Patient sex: M
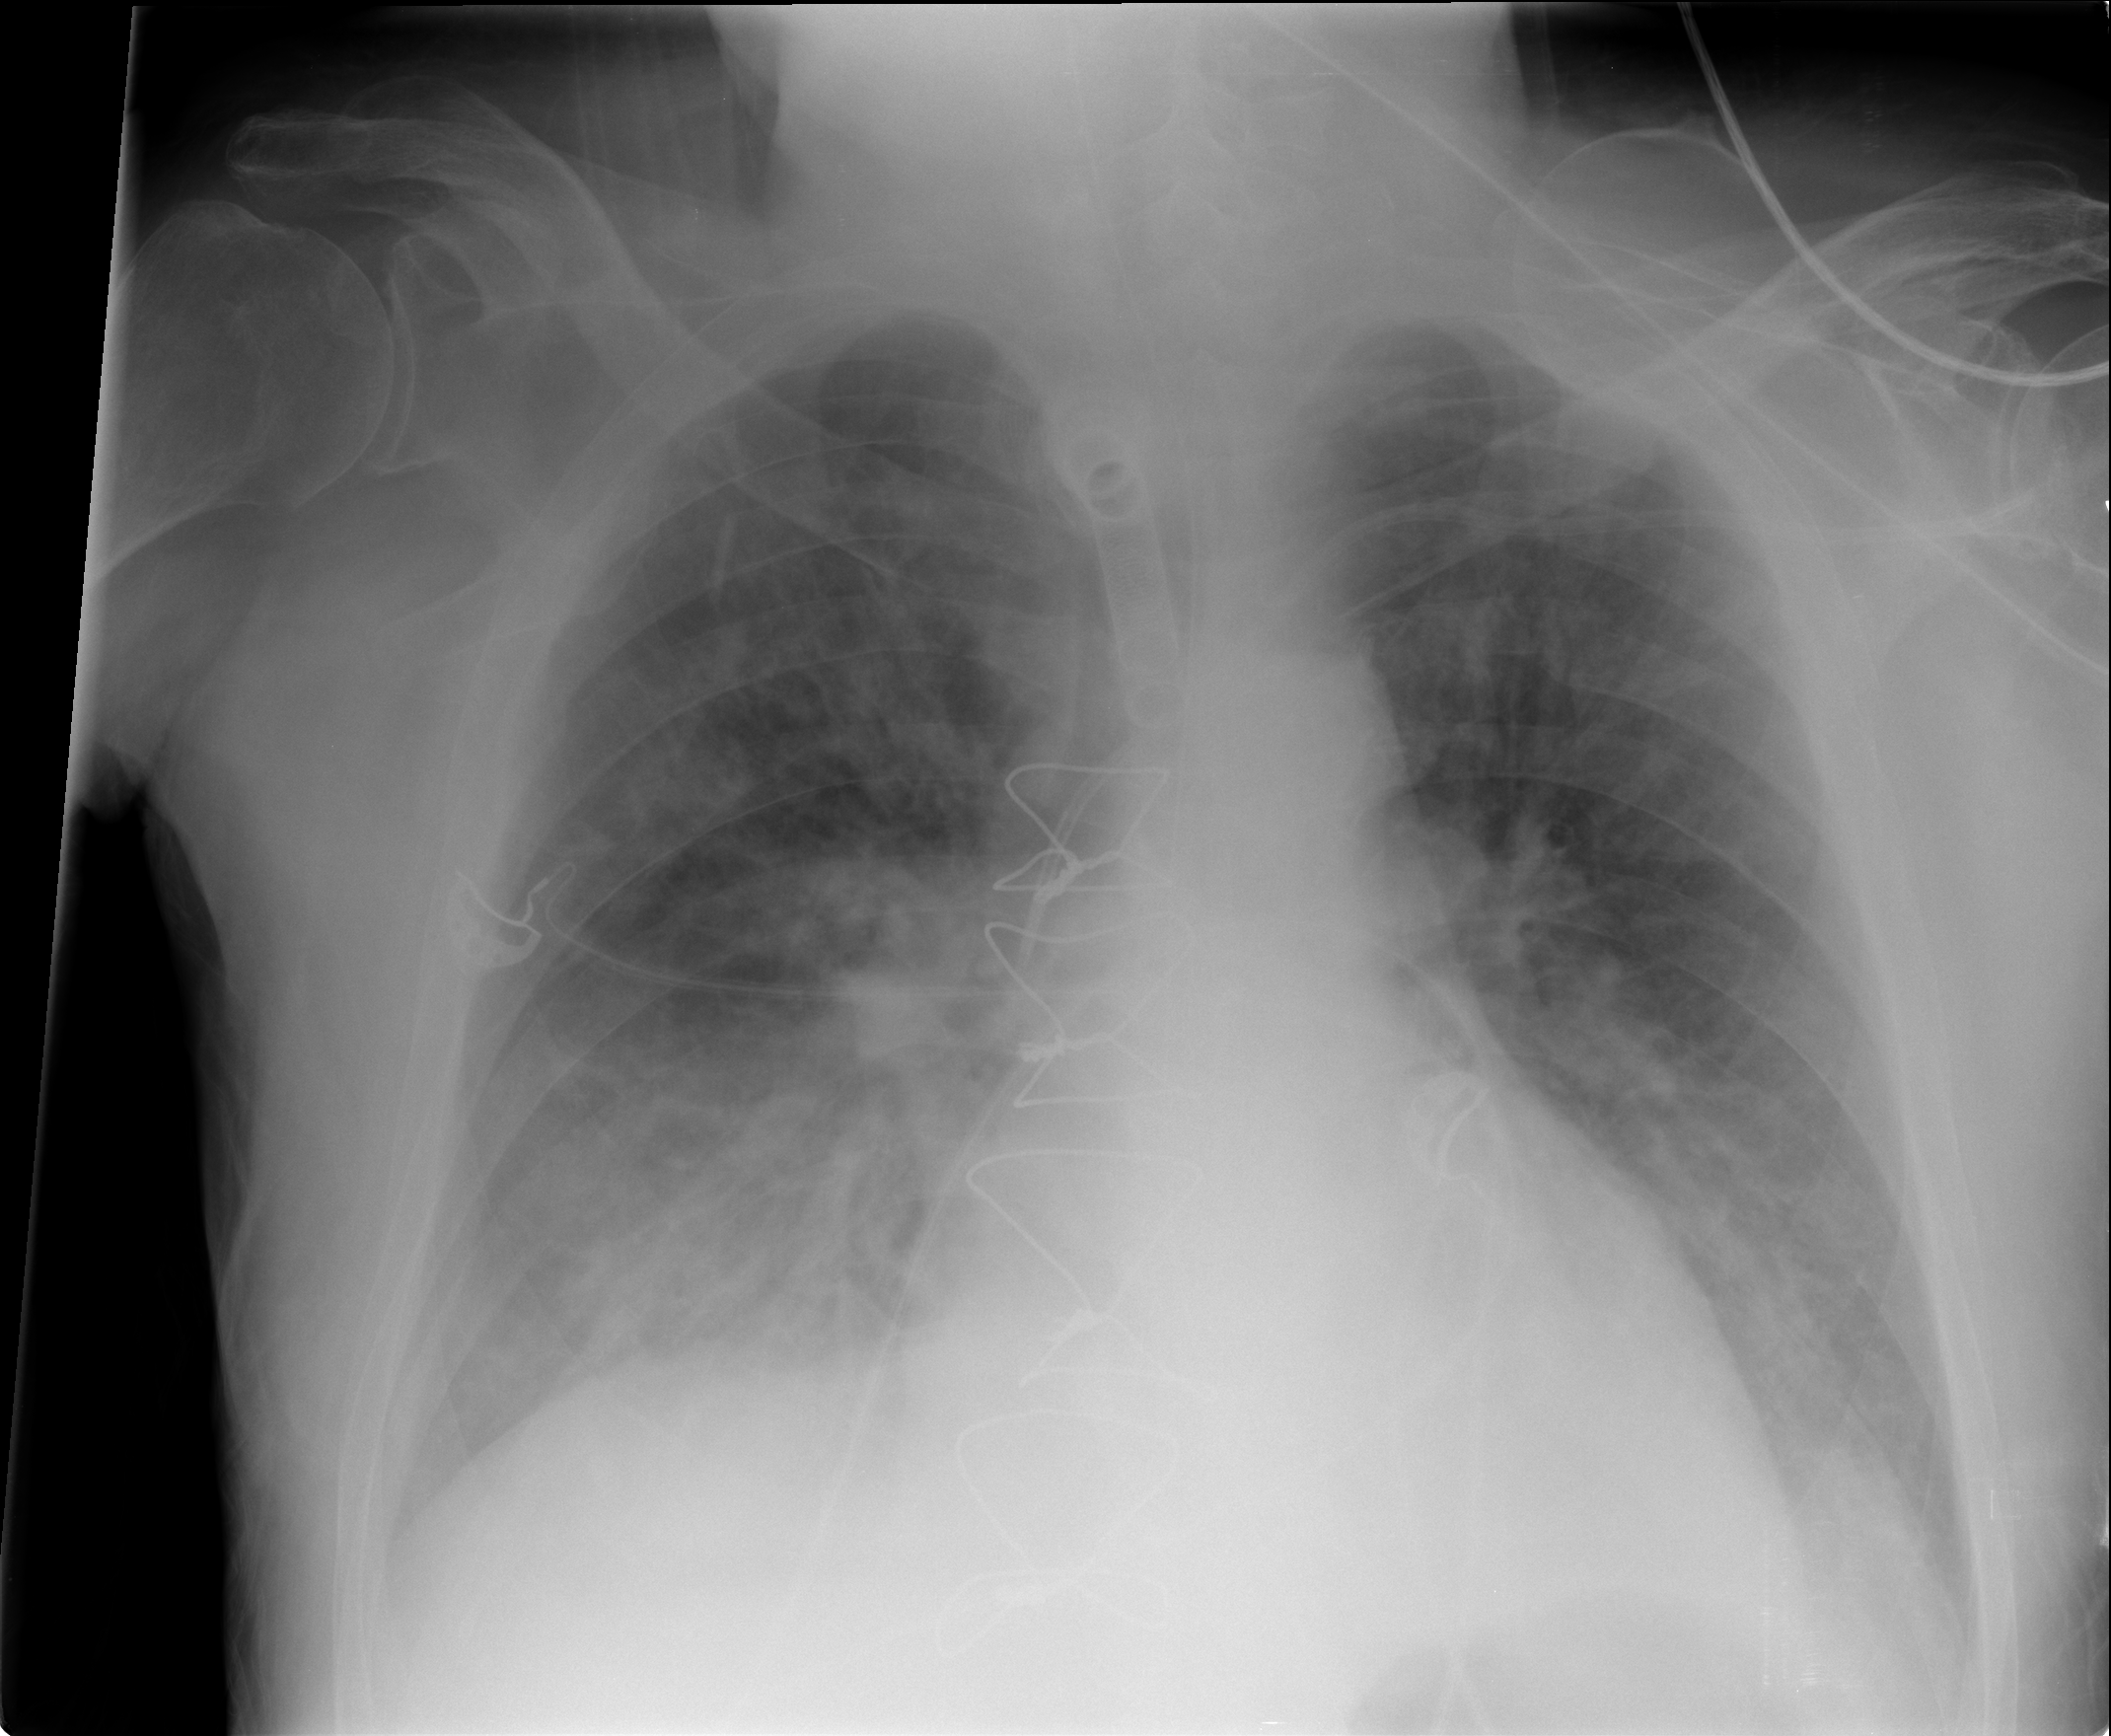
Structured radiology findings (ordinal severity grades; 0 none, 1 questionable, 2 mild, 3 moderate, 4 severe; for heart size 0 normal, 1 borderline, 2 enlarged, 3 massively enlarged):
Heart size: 2
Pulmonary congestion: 4
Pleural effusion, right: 0
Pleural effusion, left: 1
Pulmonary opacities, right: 3
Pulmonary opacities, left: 3
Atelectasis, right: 3
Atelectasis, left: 2